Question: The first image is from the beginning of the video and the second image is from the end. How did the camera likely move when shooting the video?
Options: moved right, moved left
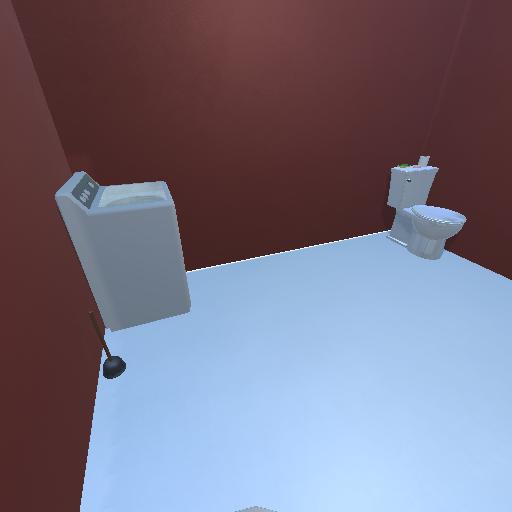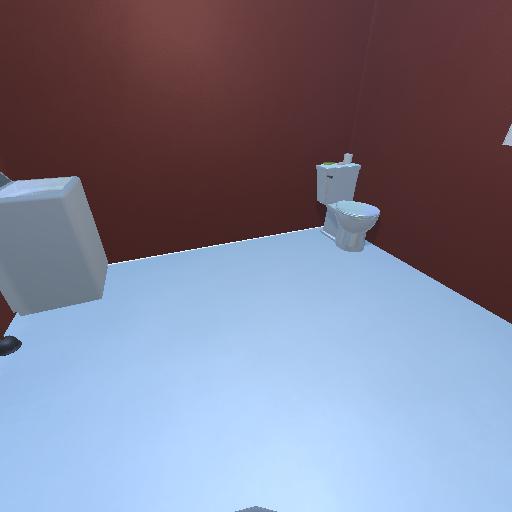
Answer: moved right